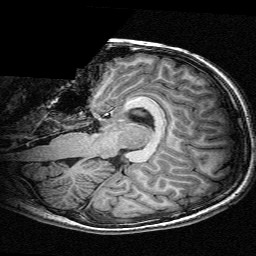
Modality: T1w
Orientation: sagittal
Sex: male